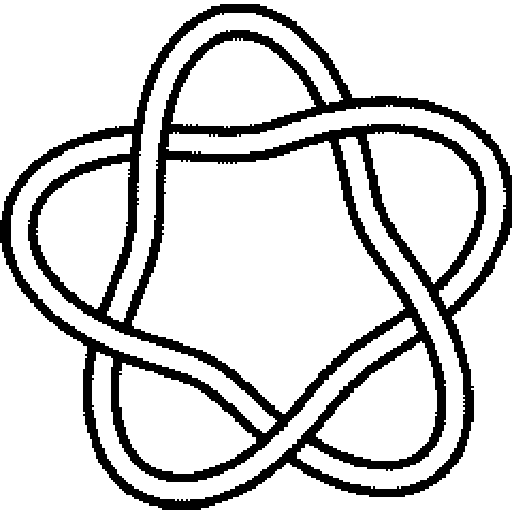
Crossing number: 5